Question: I'm trying to set up the Chainsaw viewer. I'm not really getting how it's supposed to work.
This is my XML file in the java project to be logged(i.e the one I want to watch in Chainsaw v2):
'''
<?xml version="1.0" encoding="UTF-8" ?>
<!DOCTYPE log4j:configuration >
<log4j:configuration xmlns:log4j="http://jakarta.apache.org/log4j/" debug="true">
<plugin name="XMLSocketReceiver" class="org.apache.log4j.net.XMLSocketReceiver">
<param name="decoder" value="org.apache.log4j.xml.UtilLoggingXMLDecoder"/>
<param name="Port" value="4000"/>
<param name="threshold" value="ALL"/>
</plugin>
<root>
<priority value="debug"/>
</root>
</log4j:configuration>
'''
Here's a screenshot of the <URL>:

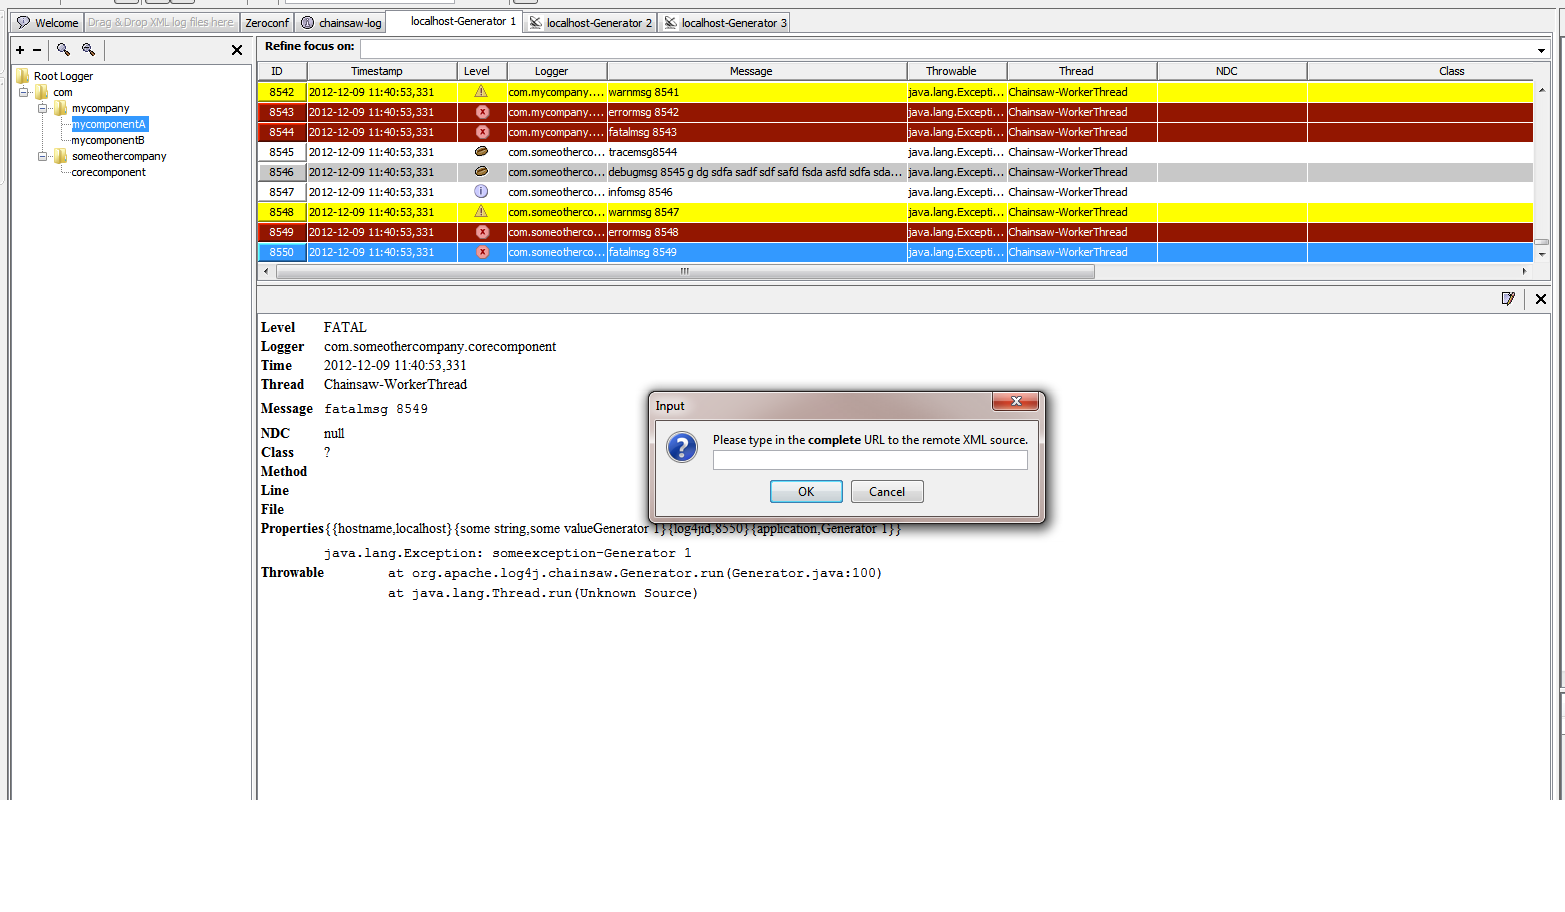
Answer: A couple of things:
- <URL>- -
If you have additional questions, feel free to send them here or to the log4j users mailing list, available here: <URL>